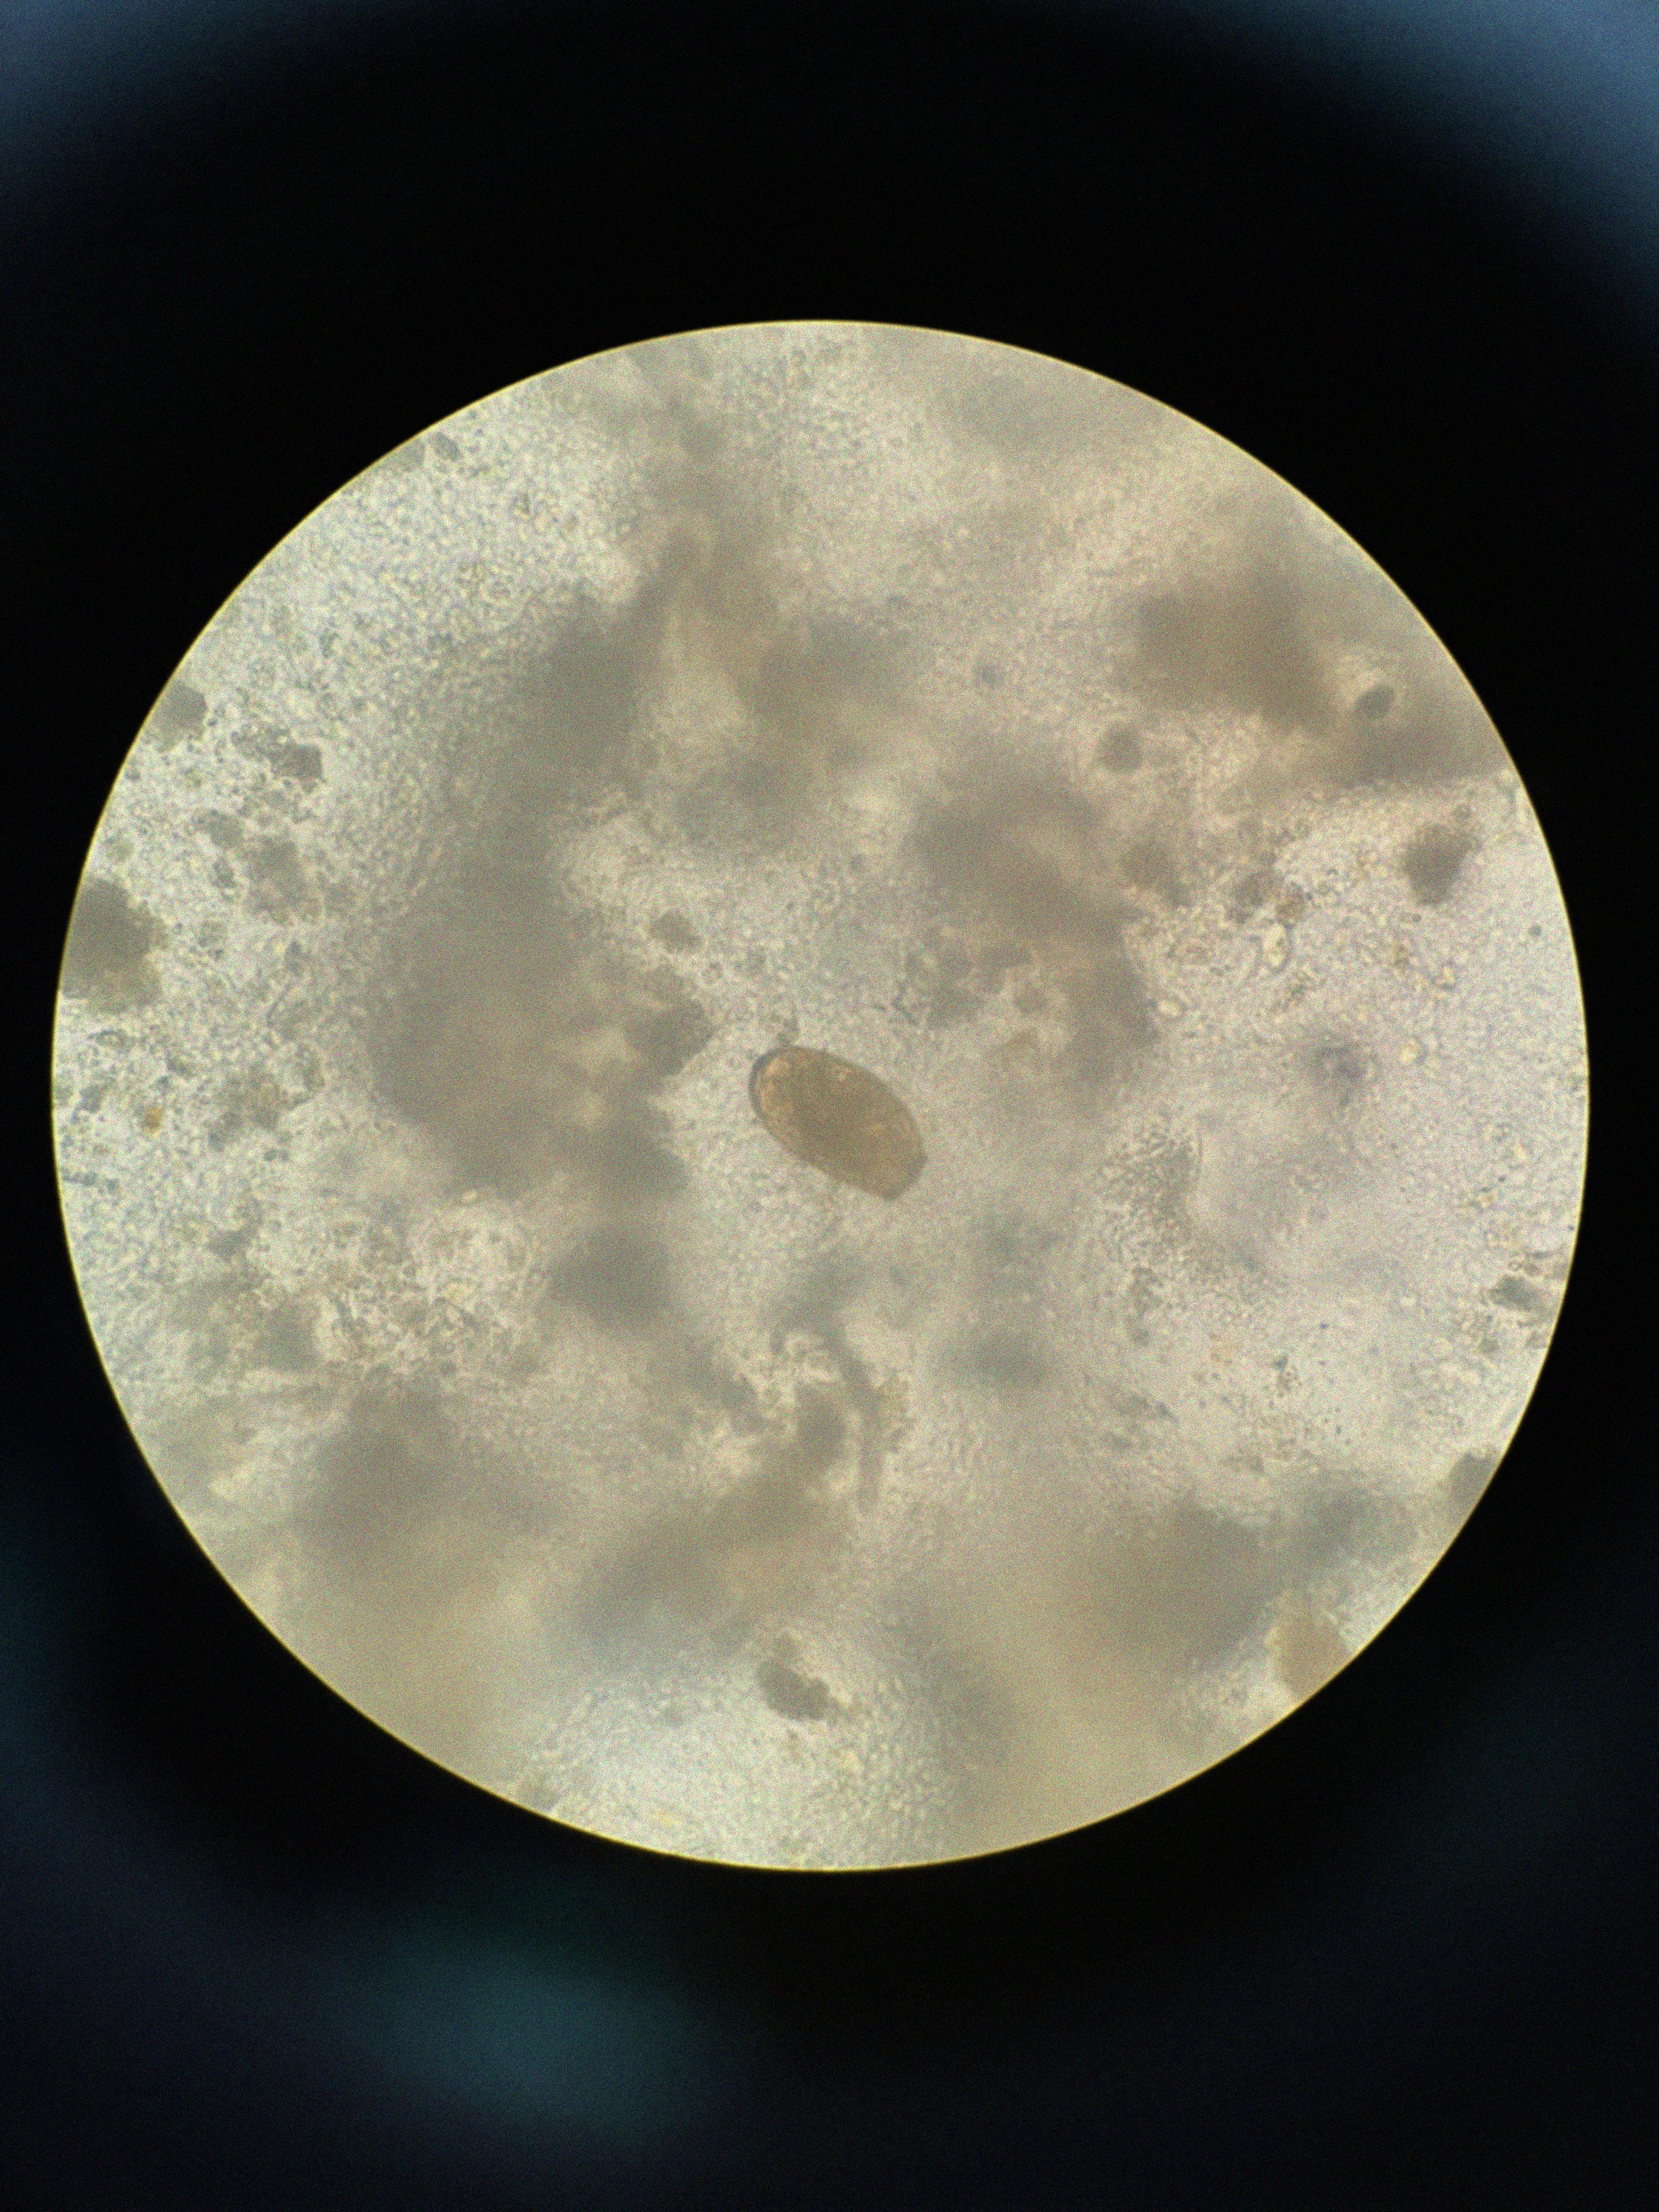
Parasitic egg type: Paragonimus spp